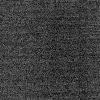
Atmospheric dust classification: dusty